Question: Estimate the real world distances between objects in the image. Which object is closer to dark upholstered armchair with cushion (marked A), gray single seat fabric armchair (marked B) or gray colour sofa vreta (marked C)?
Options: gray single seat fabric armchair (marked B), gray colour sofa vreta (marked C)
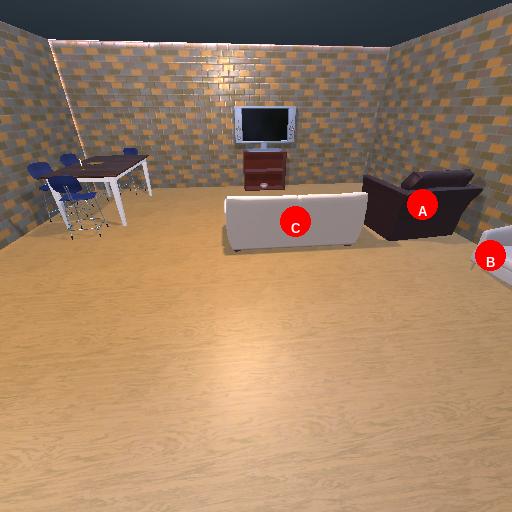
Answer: gray single seat fabric armchair (marked B)